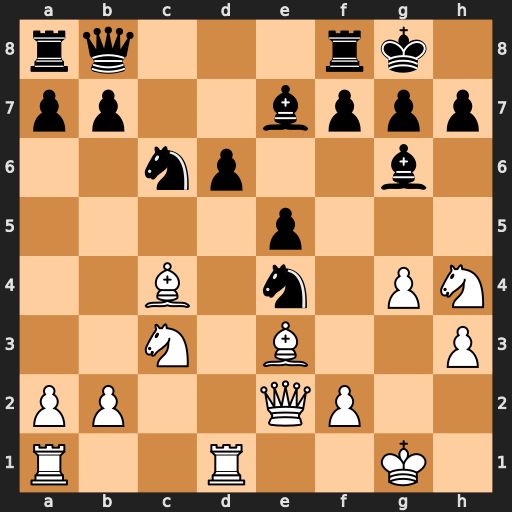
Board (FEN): rq3rk1/pp2bppp/2np2b1/4p3/2B1n1PN/2N1B2P/PP2QP2/R2R2K1
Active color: w
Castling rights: -
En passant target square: -
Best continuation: Nxg6 Nxc3 Nxe7+ Nxe7 bxc3